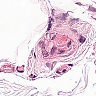
Metastatic tissue present: no